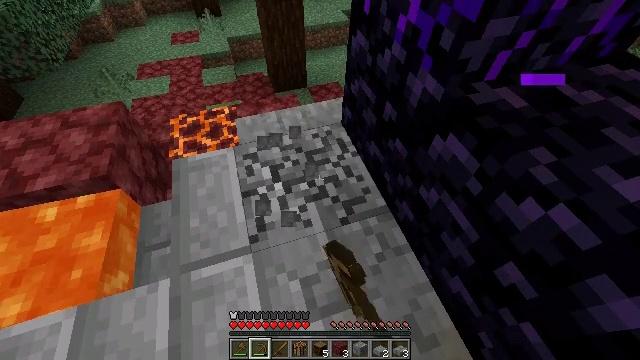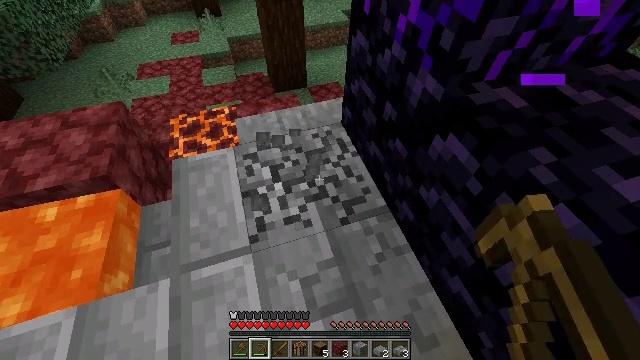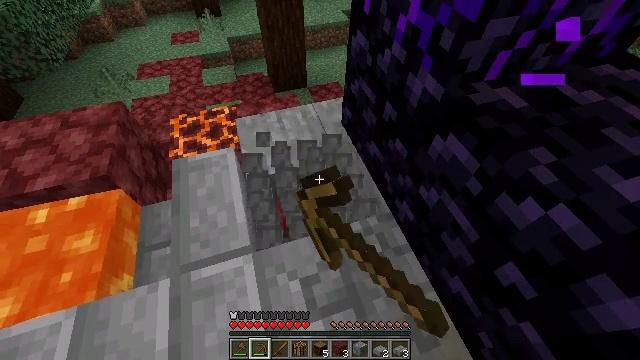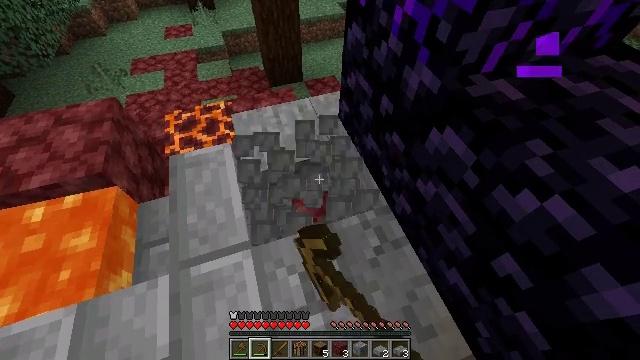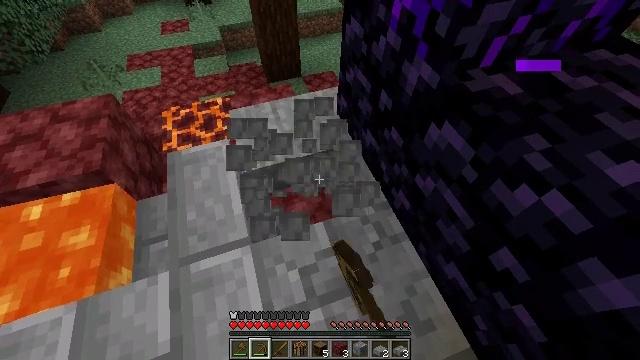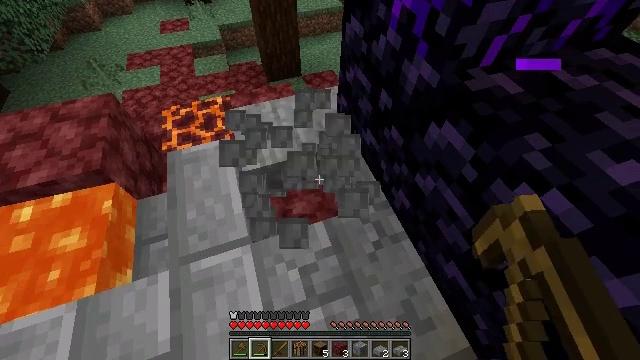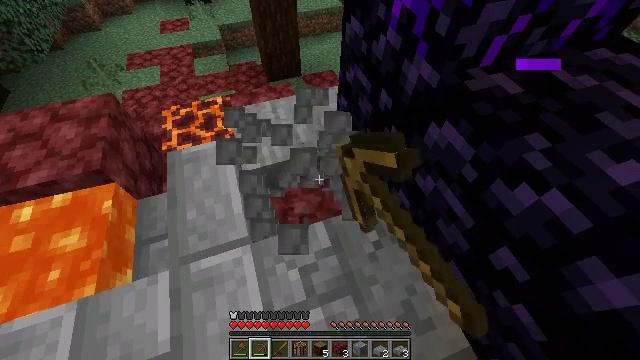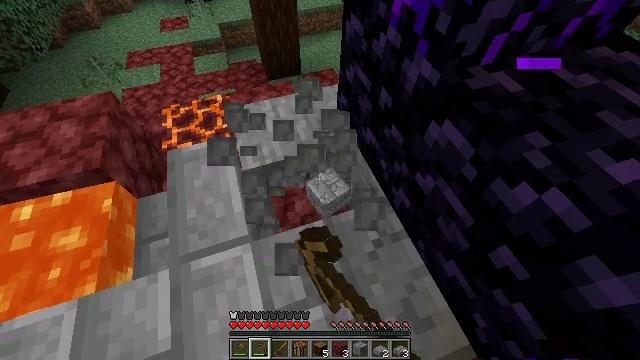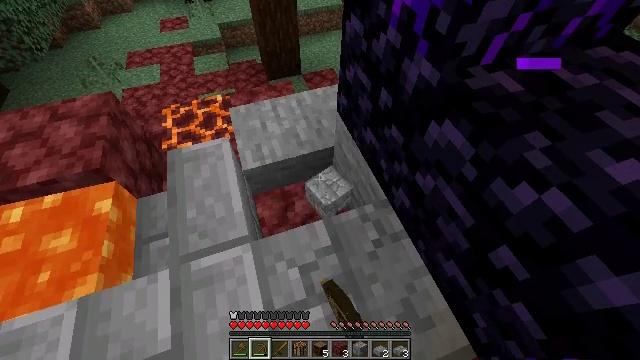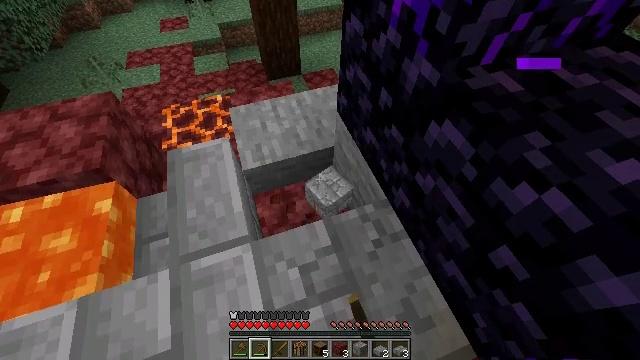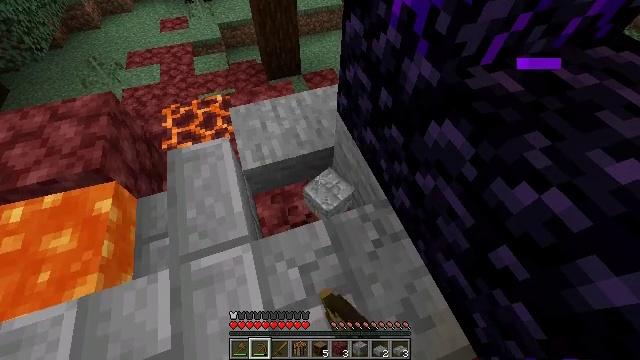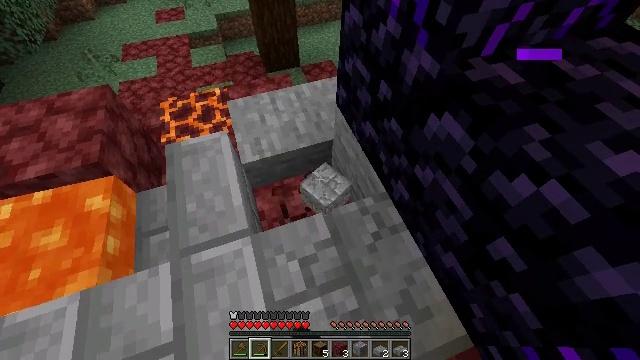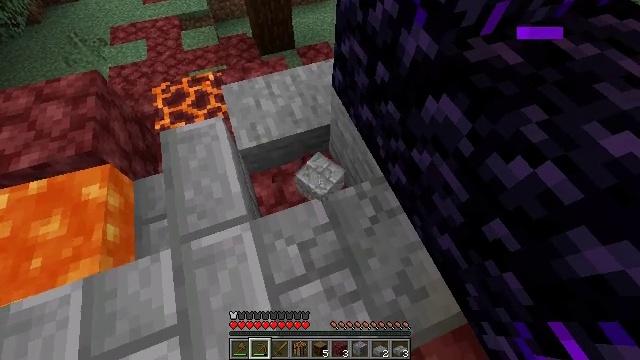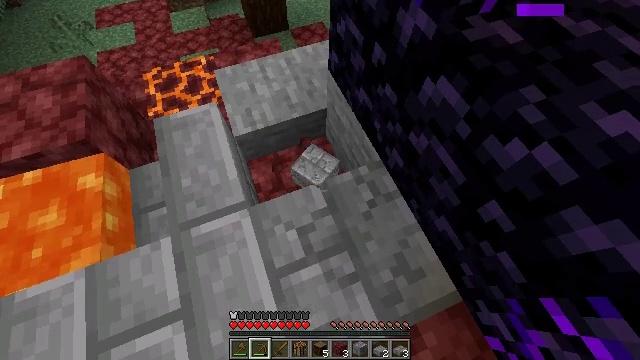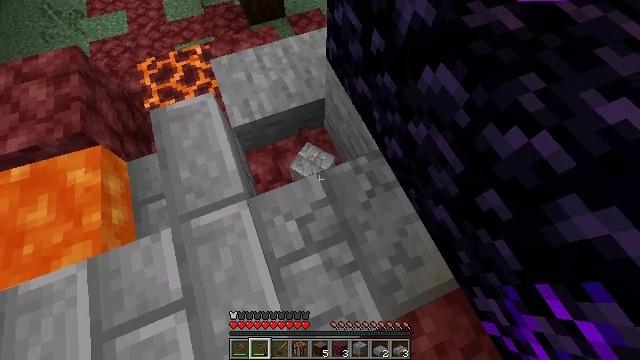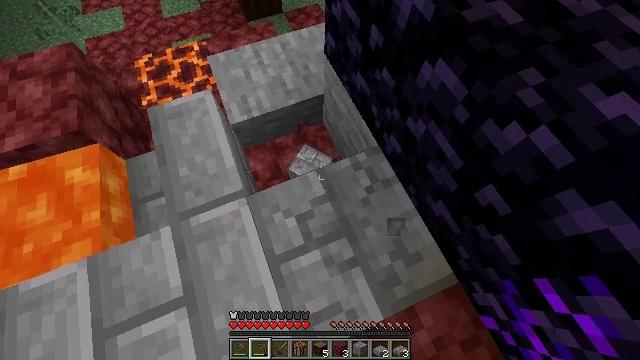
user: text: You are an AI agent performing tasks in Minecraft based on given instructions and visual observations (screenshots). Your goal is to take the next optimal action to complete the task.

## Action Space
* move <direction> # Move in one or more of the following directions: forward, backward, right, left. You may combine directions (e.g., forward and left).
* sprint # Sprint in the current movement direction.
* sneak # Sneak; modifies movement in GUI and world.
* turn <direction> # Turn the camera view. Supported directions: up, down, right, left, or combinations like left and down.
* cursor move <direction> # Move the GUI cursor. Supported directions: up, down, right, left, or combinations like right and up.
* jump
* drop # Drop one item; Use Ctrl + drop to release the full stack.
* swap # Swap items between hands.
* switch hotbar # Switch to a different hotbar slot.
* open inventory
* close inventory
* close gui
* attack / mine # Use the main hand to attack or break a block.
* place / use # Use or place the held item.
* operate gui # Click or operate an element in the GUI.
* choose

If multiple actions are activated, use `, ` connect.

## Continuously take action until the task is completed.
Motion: motion action
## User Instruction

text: Gather the cracked stone bricks from a structure.
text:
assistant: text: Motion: attack / mine
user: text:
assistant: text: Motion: attack / mine
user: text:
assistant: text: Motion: turn down, attack / mine
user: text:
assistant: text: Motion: attack / mine
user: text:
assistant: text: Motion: attack / mine
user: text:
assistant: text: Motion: attack / mine
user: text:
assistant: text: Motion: attack / mine
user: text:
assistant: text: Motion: attack / mine
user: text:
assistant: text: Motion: attack / mine
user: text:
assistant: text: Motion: attack / mine
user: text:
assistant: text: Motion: turn down, attack / mine
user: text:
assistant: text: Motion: turn right and down
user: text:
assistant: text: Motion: turn right and down
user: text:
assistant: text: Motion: turn down
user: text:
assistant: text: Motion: attack / mine
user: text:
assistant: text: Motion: attack / mine
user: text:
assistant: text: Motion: attack / mine
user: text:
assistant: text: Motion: attack / mine
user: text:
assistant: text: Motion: attack / mine
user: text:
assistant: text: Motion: attack / mine
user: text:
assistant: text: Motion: attack / mine
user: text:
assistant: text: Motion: attack / mine
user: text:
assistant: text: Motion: attack / mine
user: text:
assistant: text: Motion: attack / mine
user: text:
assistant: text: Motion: attack / mine
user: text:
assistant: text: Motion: attack / mine
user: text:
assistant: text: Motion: attack / mine
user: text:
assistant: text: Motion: attack / mine
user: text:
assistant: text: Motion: attack / mine
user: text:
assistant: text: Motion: attack / mine